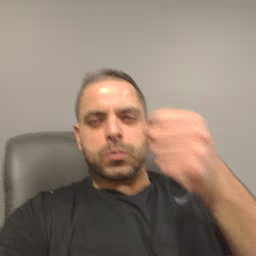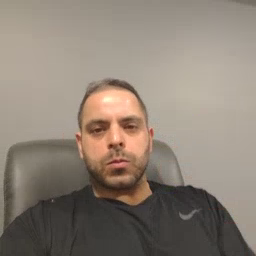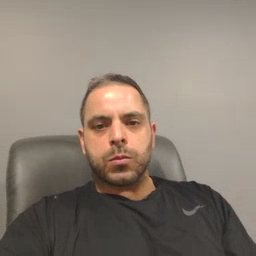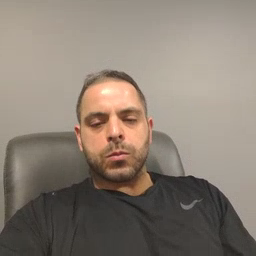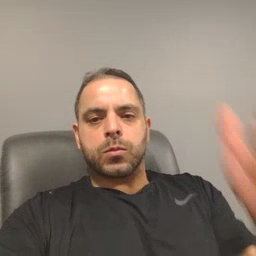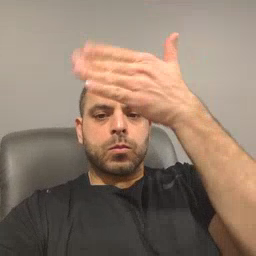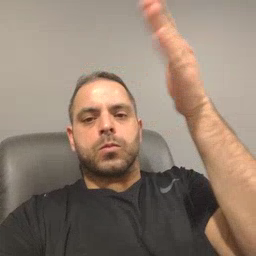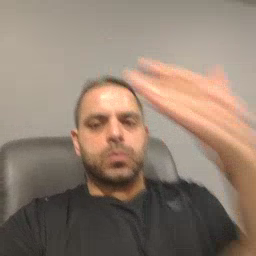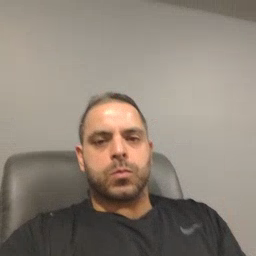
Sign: flag